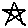
Label: star